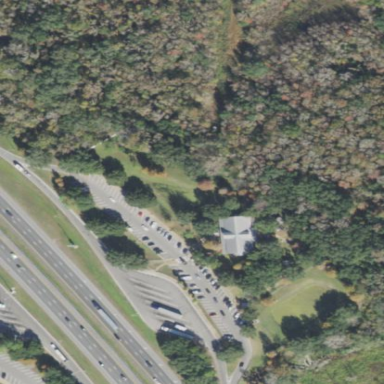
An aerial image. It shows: Rest area on the road.